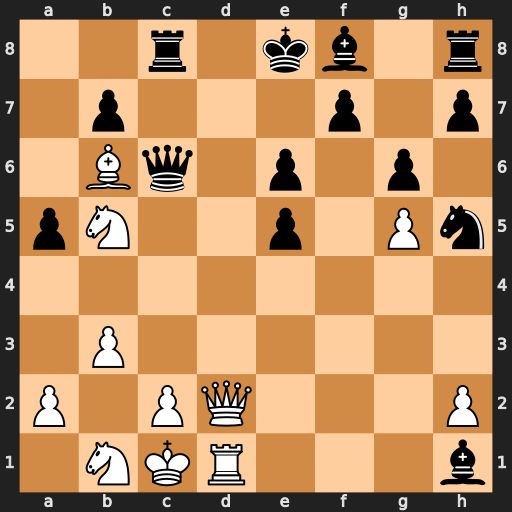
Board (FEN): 2r1kb1r/1p3p1p/1Bq1p1p1/pN2p1Pn/8/1P6/P1PQ3P/1NKR3b
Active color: w
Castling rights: k
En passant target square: -
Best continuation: Nc7+ Qxc7 Bxc7